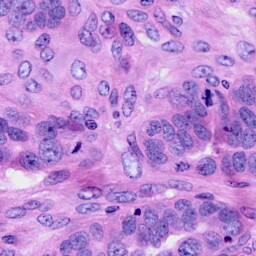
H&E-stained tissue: Ovarian